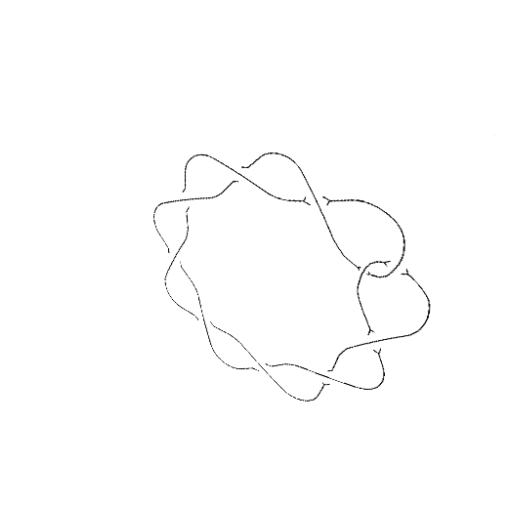
Crossing number: 10